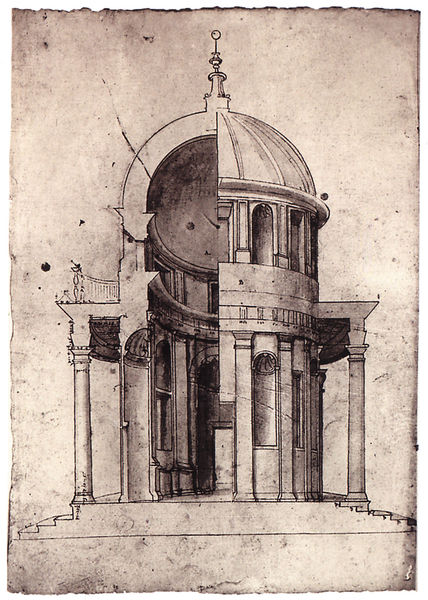
Titel: Aufriss mit Querschnitt des Tempietto in Montorio
Institution: Rom, Gabinetto Nazionale delle Stampe
Schlagwörter: fenster, grau, lampe, skizze, säule, säulen, zeichnung, architektur, spitze, kirche, renaissance, rund, turm, balkon, bogen, kuppel, treppe, treppen, geländer, innenansicht, stufen, bögen, nische, antike, anschnitt, dom, druck, schnitt, flecken, antik, kapelle, plan, tempel, monopteros, muschel, rundtempel, querschnitt, säulengang, riss, grundriss, aufriss, nischen, architekt, zentralbau, romanisch, tempietto, rundgang, teilansicht, stifen, gebaeude, innenansicher